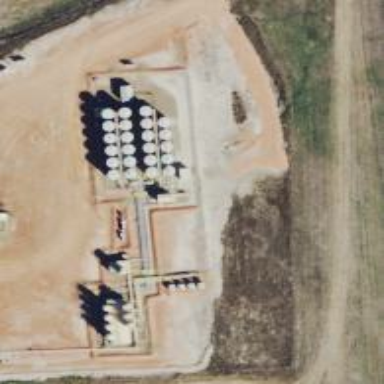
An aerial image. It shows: Storage tank with man-made structure.